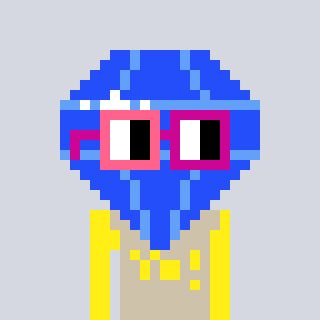
a pixel art character with square pink and red glasses, a blue diamond-shaped head and a bege-colored body on a cool background